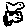
Label: fish